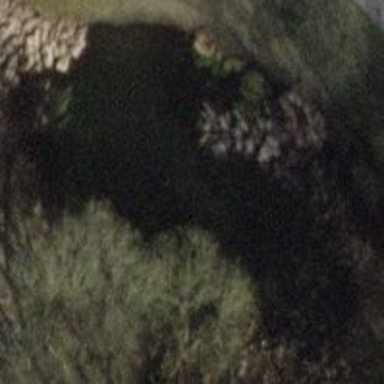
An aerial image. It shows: Peaceful pond surrounded by nature.